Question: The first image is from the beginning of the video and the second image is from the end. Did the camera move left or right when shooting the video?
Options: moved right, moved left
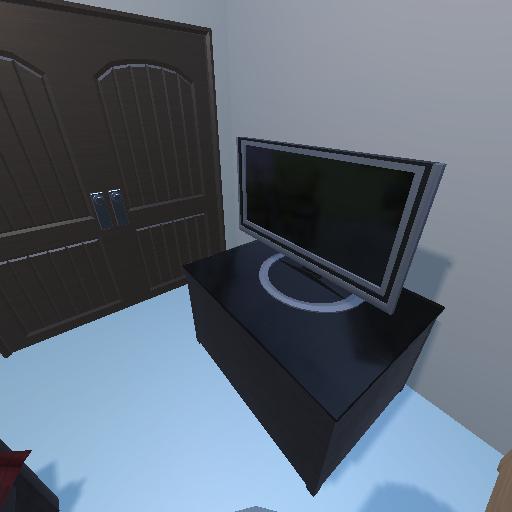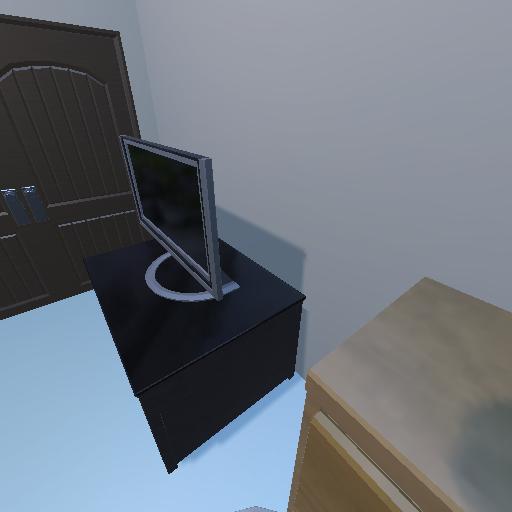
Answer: moved right